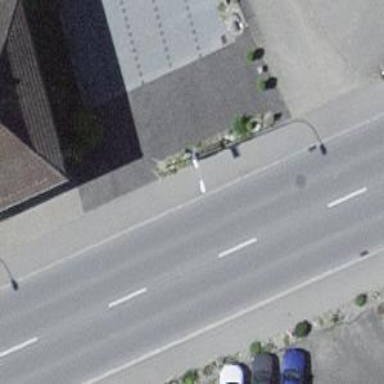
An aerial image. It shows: Bus stop with platform for public transport.